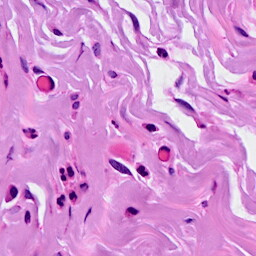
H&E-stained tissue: Breast